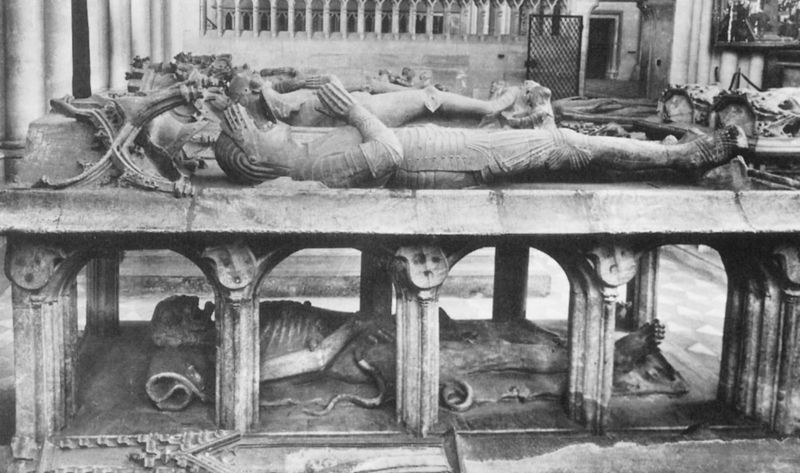
Titel: Grabmal für Wilhelm II.
Künstler: Ludwig Juppe
Standort: Marburg, Elisabethkirche (EU - D - H)
Schlagwörter: hand, marmor, säule, säulen, leiche, stein, tod, tot, innenraum, kirche, gotik, krone, skulptur, füße, liegen, bogen, figuren, bildhauerei, plastik, bögen, knochen, schild, denkmal, plastisch, schlange, friedhof, helm, beten, ritter, rüstung, gestalten, wappen, harnisch, skelett, saarg, sarg, statuen, grab, gräber, mittelalter, visier, betend, reliquie, sakralbau, grabmal, sarkophag, tumba, epitaph, grablege, gebeine, särge, skellet, freistehend, architekturelemente, sklett, beten+hände